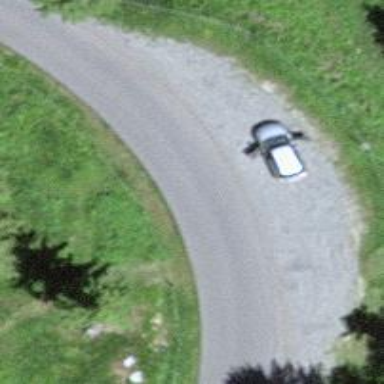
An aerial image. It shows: Passing place on the road.